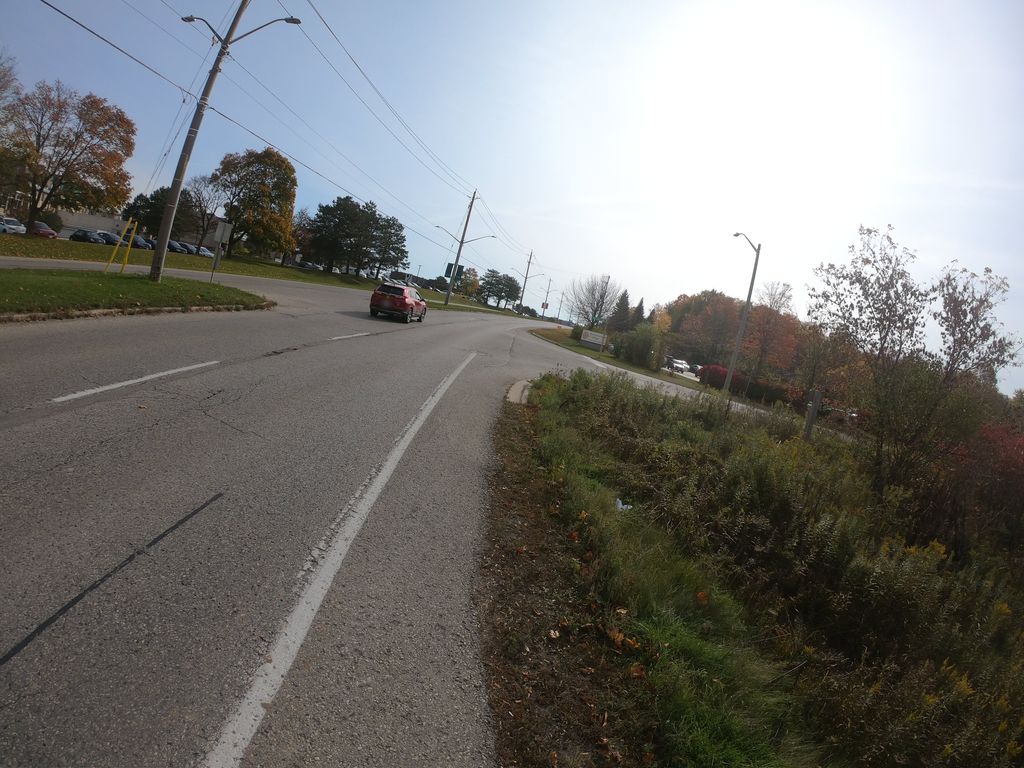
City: kitchener-waterloo